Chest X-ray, PA view. Patient: 35 years old, sex F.
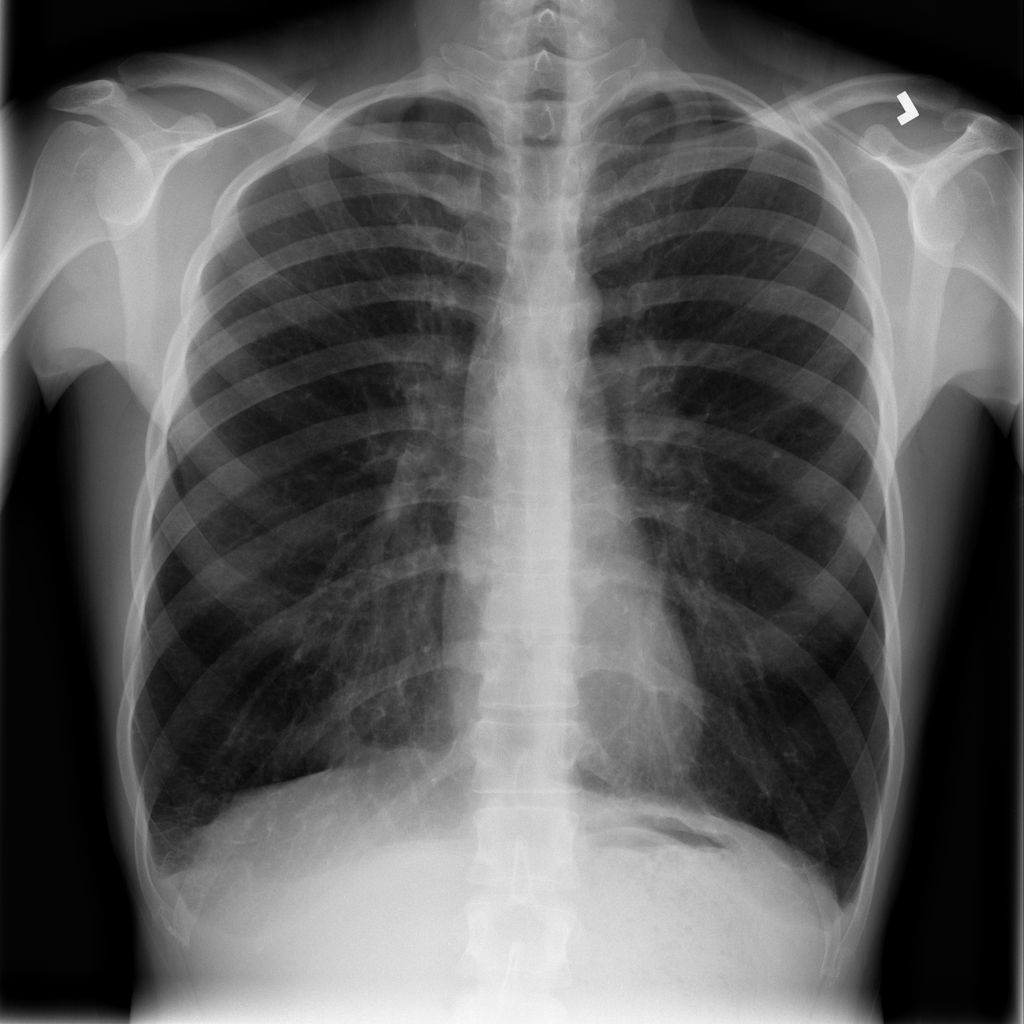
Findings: No Finding